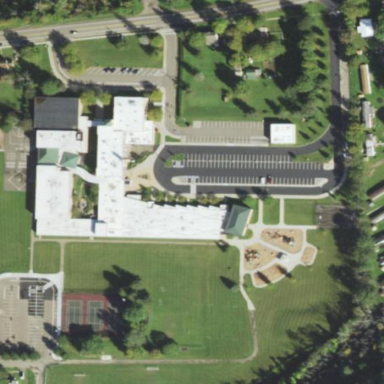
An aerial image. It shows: School building.